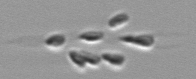
Label: Dinobryon